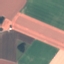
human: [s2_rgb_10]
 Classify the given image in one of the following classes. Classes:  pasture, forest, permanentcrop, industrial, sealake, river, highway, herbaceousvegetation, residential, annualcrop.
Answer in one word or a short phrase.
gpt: AnnualCrop